Question: I want to globally change a label in the system, meaning all users will see the change. (Unlike personalizing it and only having the effect for your user)
Normally I would go into AOT -> Tools -> Labels -> Label editor
This will allow me to find and change labels for table-like labels or column names. But in this particular case, I want to change a label on a Sales Order header. For example, the "Customer Reference" field.

Again, if I try to look this field up in the label editor I find nothing. However, if I looked up "Product Name" on the line details table, I would find it.
Any help or if someone can just point me in the right direction for changing labels Globally would be greatly appreciated.
Thank you.
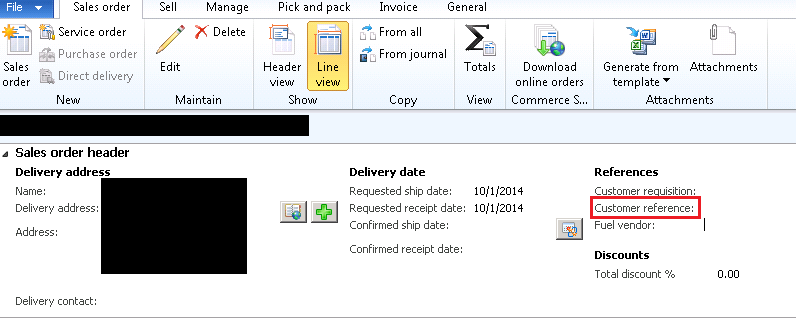
Answer: The label is on '\Data Dictionary\Extended Data Types\CustRef' and is '@SYS23010'.
Change it there and it will reflect everywhere it is used.